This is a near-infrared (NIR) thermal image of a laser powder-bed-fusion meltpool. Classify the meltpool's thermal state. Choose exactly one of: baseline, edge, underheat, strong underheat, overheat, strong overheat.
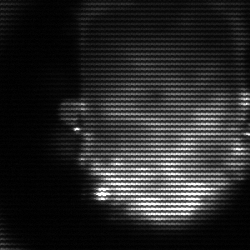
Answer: baseline